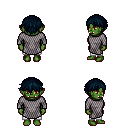
a pixel art fantasy rpg character, female body template, orc, green skin, chain mail, white pants, raven short bangs hairstyle, four views (front, back, left, right), 2x2 character sprite sheet, small pixel art, hard edges, no anti-aliasing